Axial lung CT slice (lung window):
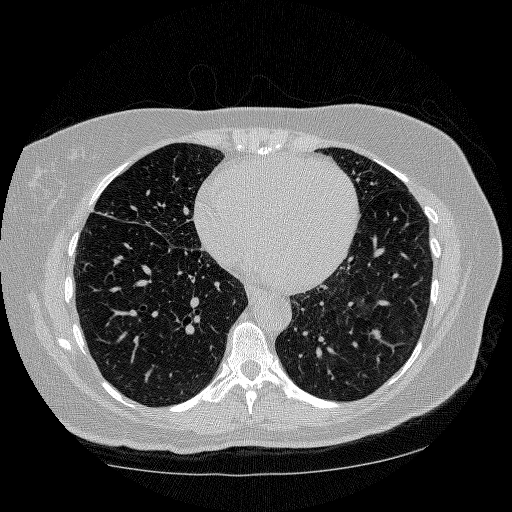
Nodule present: no